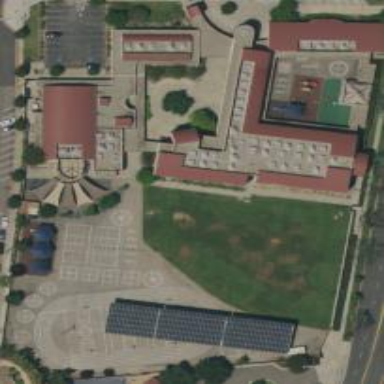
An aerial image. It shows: School.